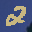
Label: 2